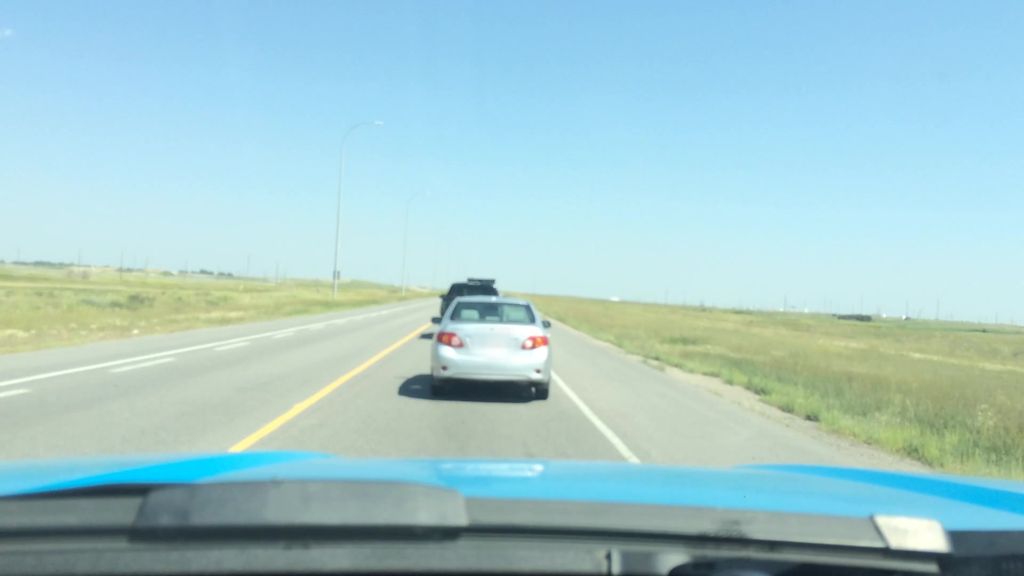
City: calgary